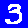
Digit: 3